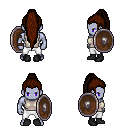
a pixel art fantasy rpg character, male body template, dark elf, purple skin, white sleeveless shirt, white pants, brown extra-long topknot hairstyle, bracelets, black shoes, shield, four views (front, back, left, right), 2x2 character sprite sheet, small pixel art, hard edges, no anti-aliasing